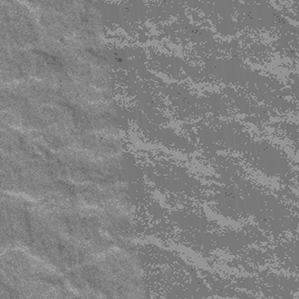
Label: frost